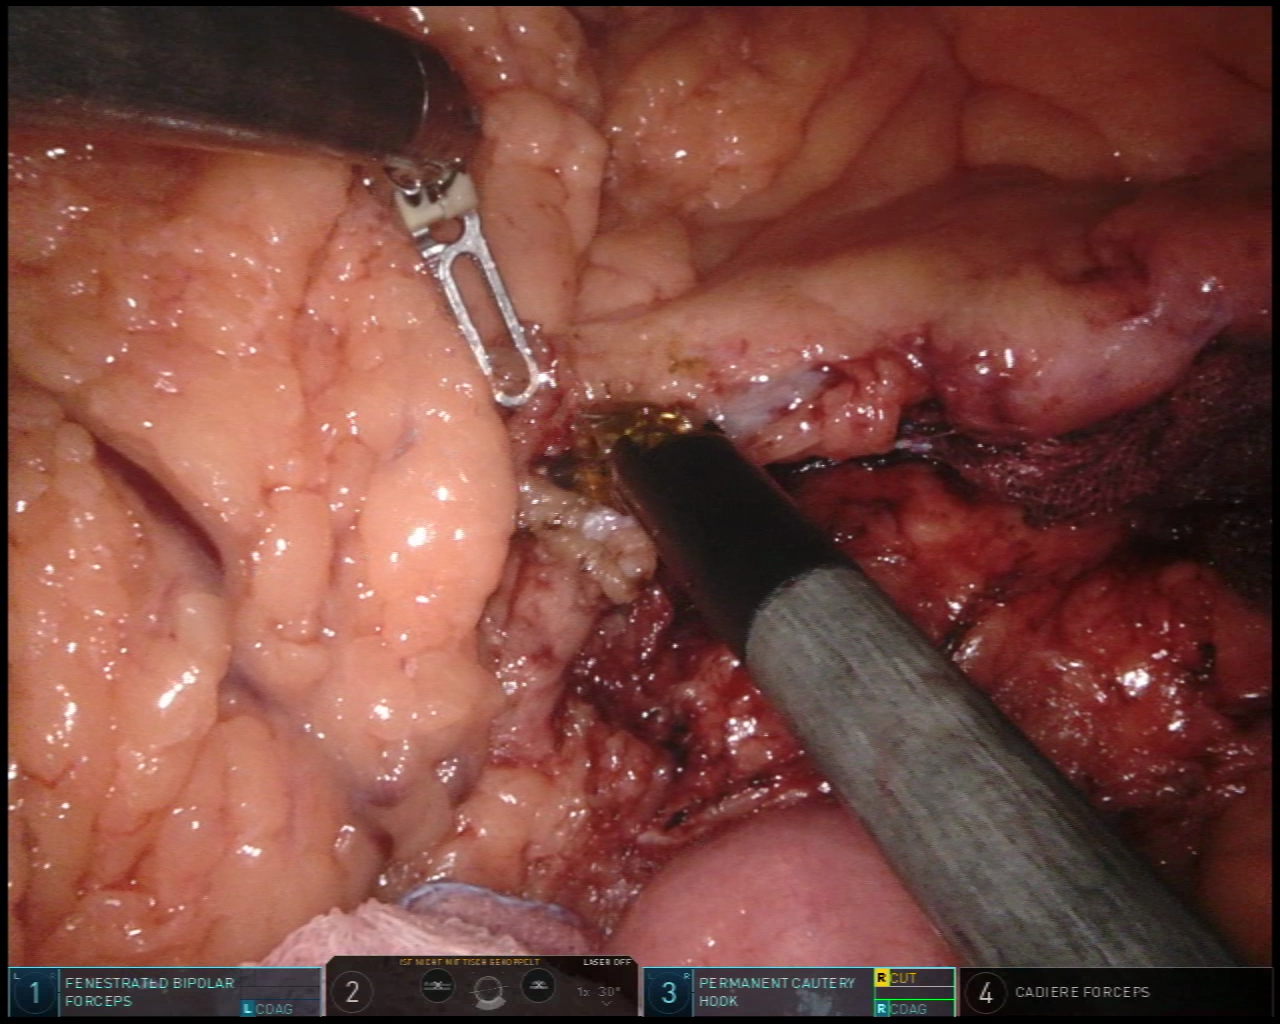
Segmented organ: intestinal_veins
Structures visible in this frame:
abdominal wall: no
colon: no
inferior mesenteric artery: no
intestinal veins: yes
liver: no
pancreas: no
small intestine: yes
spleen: no
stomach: no
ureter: no
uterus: no
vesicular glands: no